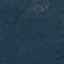
Land use / land cover: Forest